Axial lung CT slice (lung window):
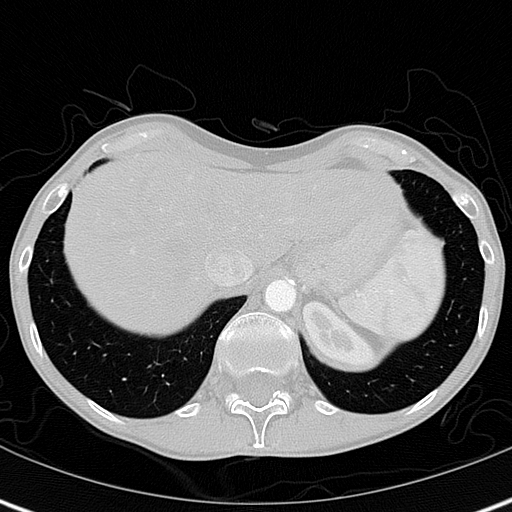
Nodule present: no